Два длинных соленоида расположены почти вплотную друг к другу, имея общую ось симметрии (см. рис). Оба соленоида имеют площадь поперечного сечения $S$ и $n$ витков проволоки на единицу длины. По одному из них протекает ток $I_1$, по другому - $I_2$.
Найдите величину силы магнитного взаимодействия между соленоидами.
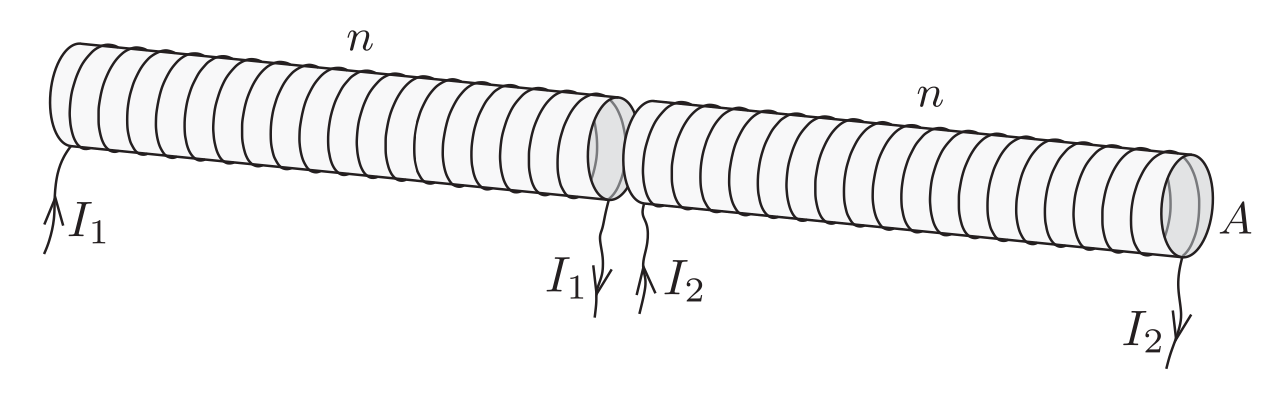
Ответ: $F = \frac{1}{2}\mu_0I_1I_2n^2A$
Темы:
T, ★, Электромагнетизм, Магнитостатика, Магнитный поток, Энергия магнитного поля, 200 задач